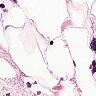
Metastatic tissue present: no